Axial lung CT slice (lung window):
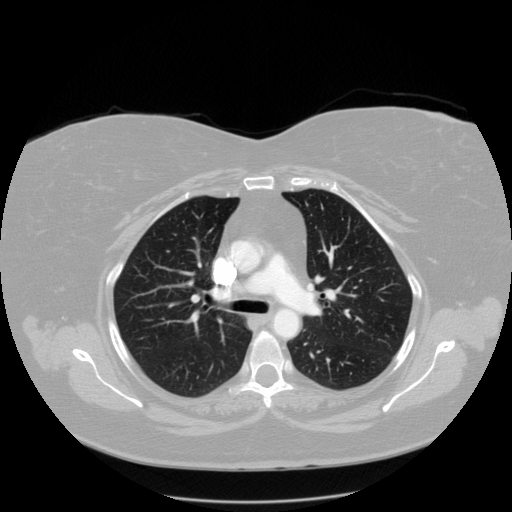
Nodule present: no